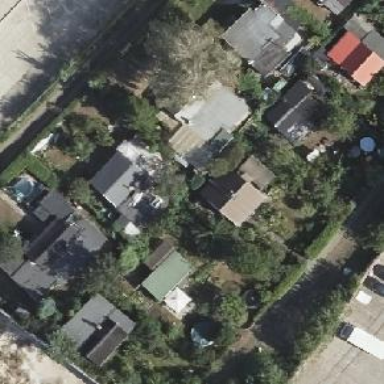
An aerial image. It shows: Plot in the allotments.